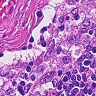
Metastatic tissue present: no